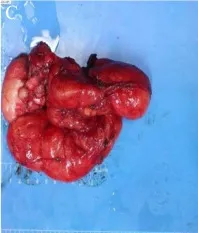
(C) The tumor envelope is intact, with some areas nodular, greyish-yellow in texture and soft.
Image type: medical_photograph (other_medical_photograph)